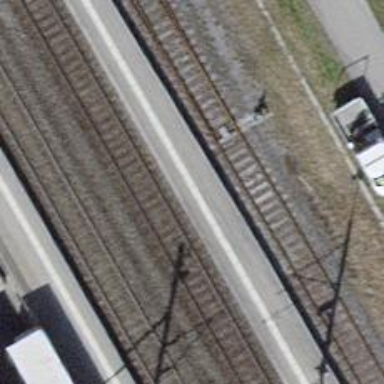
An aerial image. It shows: Railway switch.